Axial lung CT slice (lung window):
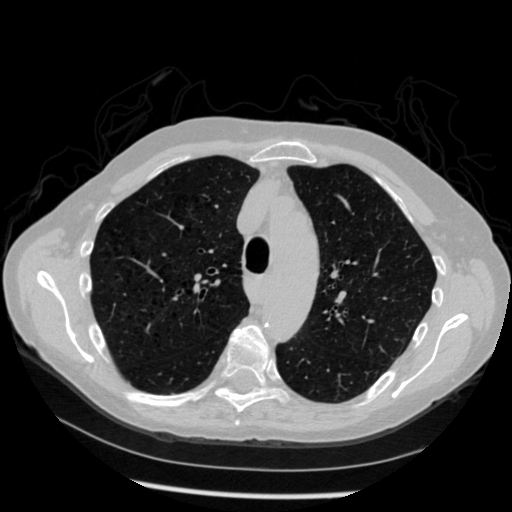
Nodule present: no